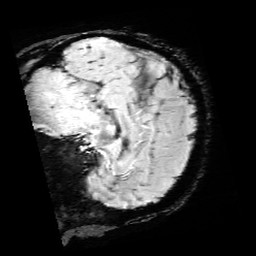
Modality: SWI
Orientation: sagittal
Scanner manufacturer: siemens
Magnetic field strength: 3 T
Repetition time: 0.03 s
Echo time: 0.02 s